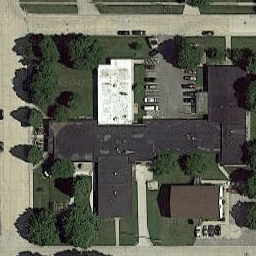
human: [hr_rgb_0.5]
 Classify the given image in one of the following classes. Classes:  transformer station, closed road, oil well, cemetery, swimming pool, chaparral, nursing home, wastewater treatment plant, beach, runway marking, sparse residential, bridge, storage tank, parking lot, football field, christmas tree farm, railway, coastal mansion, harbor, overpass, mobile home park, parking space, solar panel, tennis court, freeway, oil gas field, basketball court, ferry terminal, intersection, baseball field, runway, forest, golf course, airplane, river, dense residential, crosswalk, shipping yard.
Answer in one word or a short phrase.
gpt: nursing home